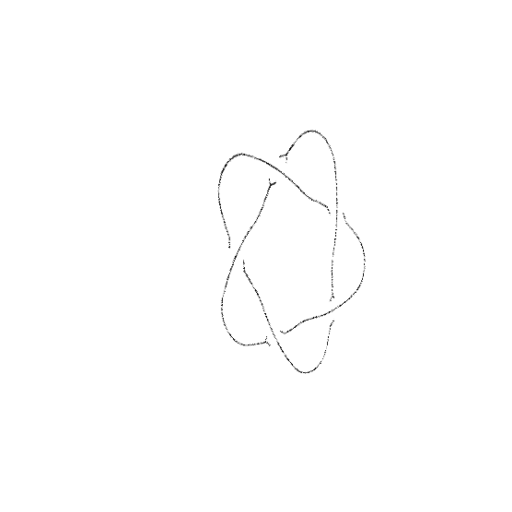
Crossing number: 5